Question: I am trying to connect an NSNumberFormatter to an NSTextfield using the formatter outlet of an NSTextField (shown in image below). My formatter subclass is as follows:
'''
#import <Foundation/Foundation.h>
@interface FieldFormatter : NSNumberFormatter
@end
#import "FieldFormatter.h"
@implementation FieldFormatter
- (NSNumberFormatterBehavior)formatterBehavior {
return NSNumberFormatterBehavior10_4;
}
- (NSNumberFormatterStyle)numberStyle {
return NSNumberFormatterDecimalStyle;
}
@end
'''

I get no errors when I run the program but the formatter is not working as it should. When I type a decimal into the text field it rounds up, i.e. 13.8 becomes 14. I can't input decimals at all into the text field.
I can get this to work correctly when using an 'NSTextField with NSNumberFormatter' in Interface Builder. But I would prefer to do this through code so I can have more control over the format.
So what I'm trying to do is this -
Subclass NSNumberFormatter, connect the formatter to text fields in the XIB, then after the user inputs a number into a text field that number is formatted.
Any suggestions would be helpful.
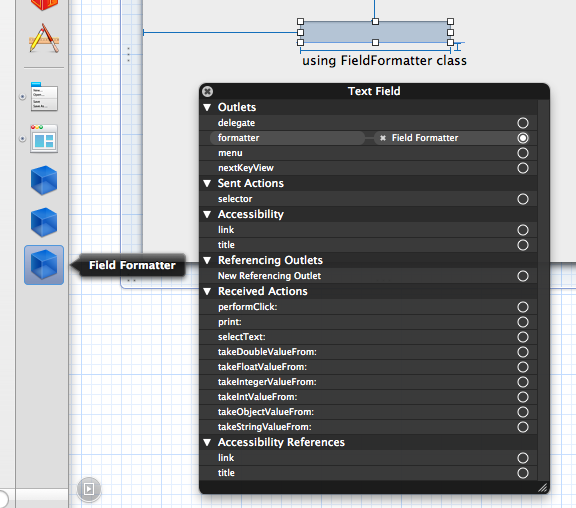
Answer: Alloc init your formatter, and then just call setFormatter: on your text field.
'''
FieldFormatter *formatter = [[FieldFormatter alloc] init];
[myTextField setFormatter:formatter];
'''
And, if you're not doing anything with it in IB, you should get rid of that connection and the blue cube that represents your FieldFormatter instance.